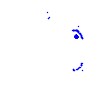
Particle: kaon